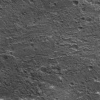
Atmospheric dust classification: not_dusty